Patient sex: M
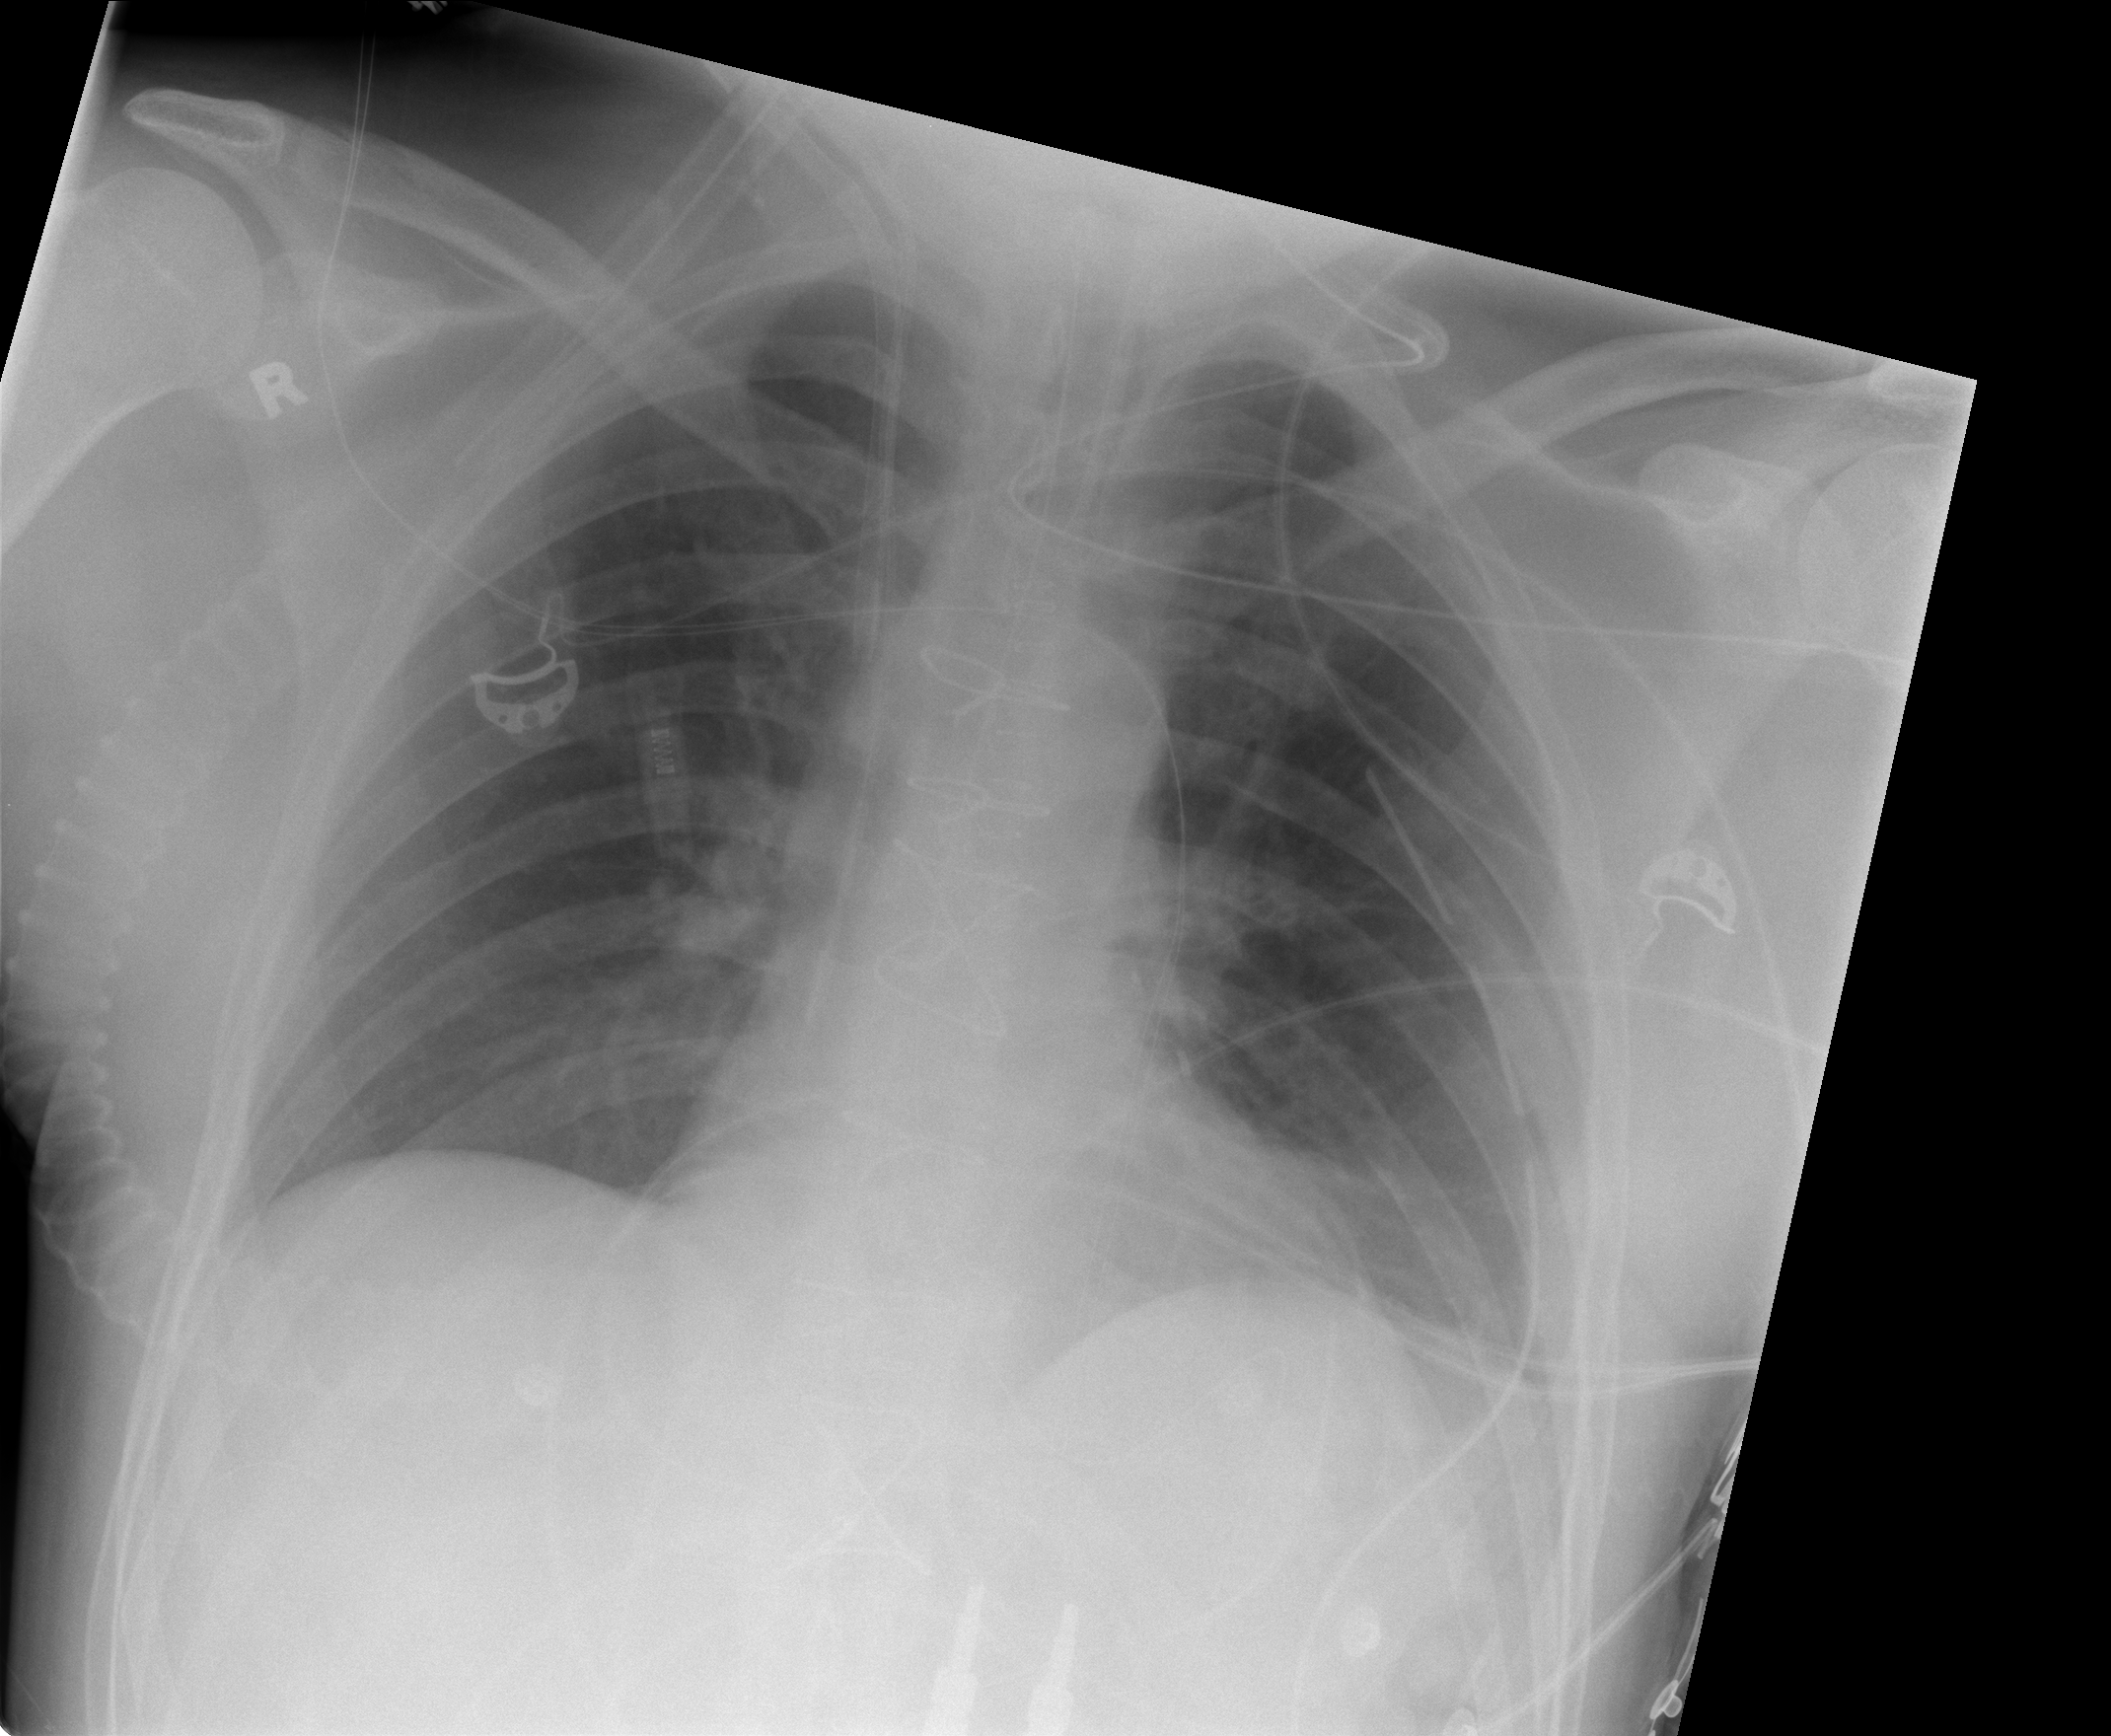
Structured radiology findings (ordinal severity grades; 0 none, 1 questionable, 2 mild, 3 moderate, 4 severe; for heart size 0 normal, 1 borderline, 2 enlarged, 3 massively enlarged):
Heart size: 0
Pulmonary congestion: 1
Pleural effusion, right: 0
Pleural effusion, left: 0
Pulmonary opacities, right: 0
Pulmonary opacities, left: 0
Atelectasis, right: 0
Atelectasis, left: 0